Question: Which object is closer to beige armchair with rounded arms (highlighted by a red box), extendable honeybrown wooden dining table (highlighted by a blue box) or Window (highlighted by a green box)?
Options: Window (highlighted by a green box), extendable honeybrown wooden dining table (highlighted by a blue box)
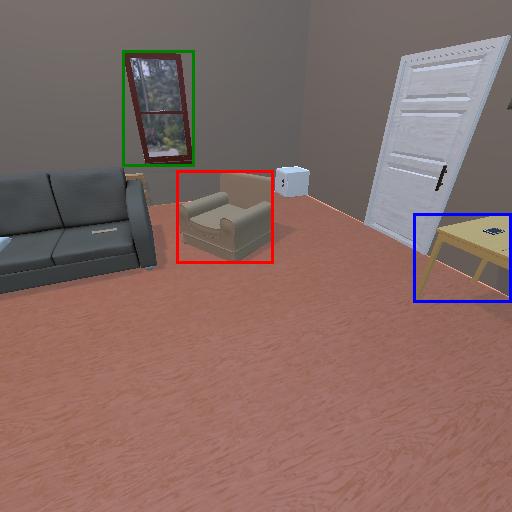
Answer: Window (highlighted by a green box)